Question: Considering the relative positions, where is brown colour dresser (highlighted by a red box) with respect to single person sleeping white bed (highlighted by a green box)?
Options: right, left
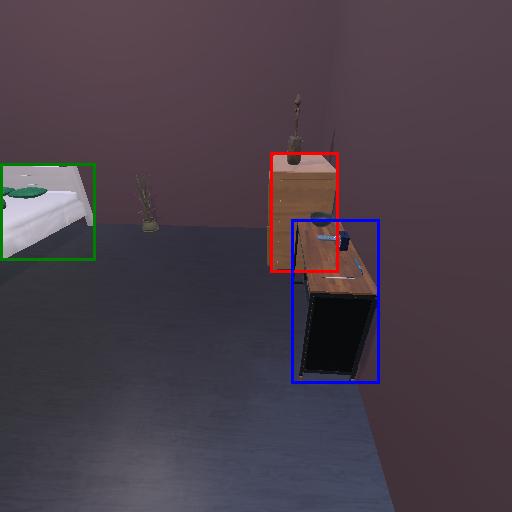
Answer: right